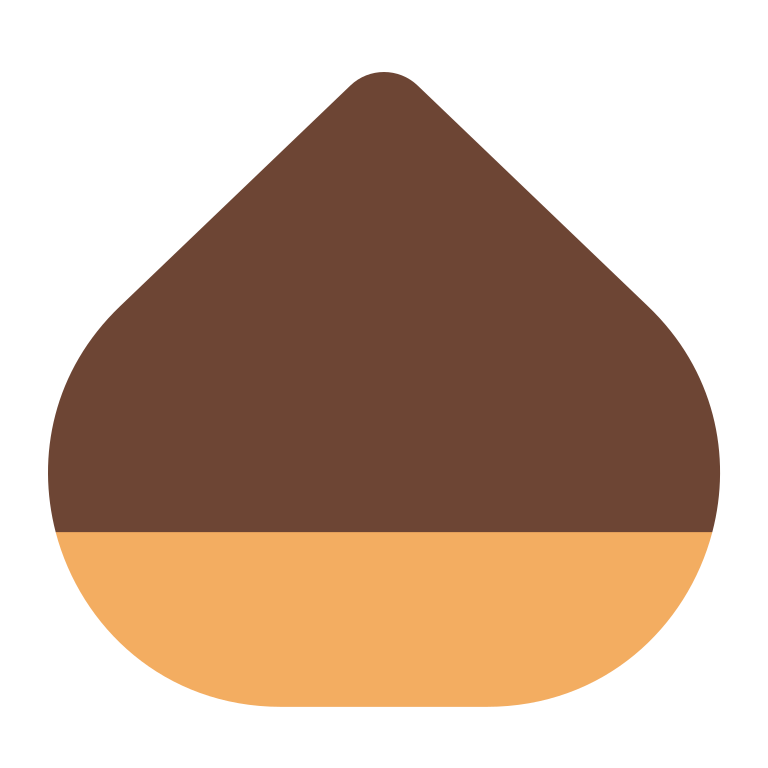
chestnut flat